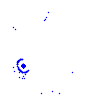
Particle: electron